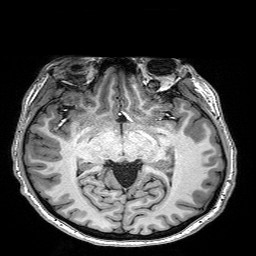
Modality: T1w
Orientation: coronal